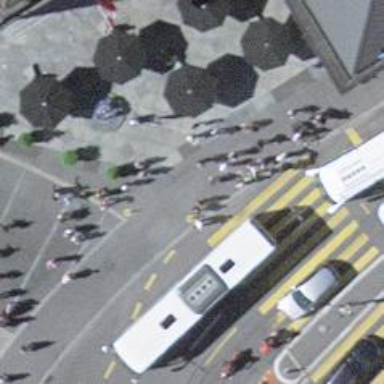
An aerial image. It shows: Kerb barrier and traffic signals at the crossing.